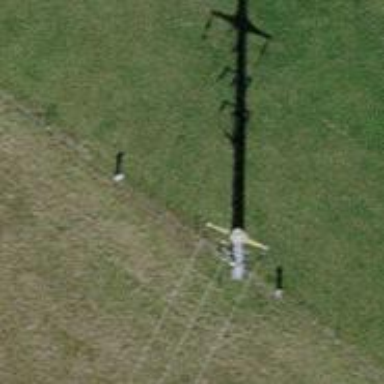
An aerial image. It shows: Power pole.